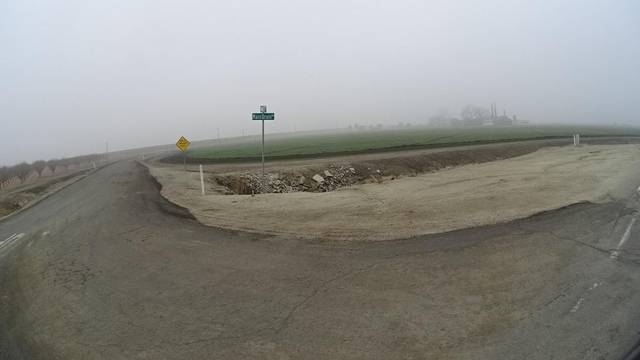
Region: United States
Coordinates: 35.428, -119.541